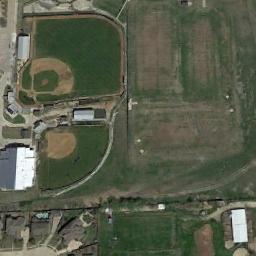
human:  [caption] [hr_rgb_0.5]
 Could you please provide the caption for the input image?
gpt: Two baseball diamonds of different sizes on the lawn and some houses beside .

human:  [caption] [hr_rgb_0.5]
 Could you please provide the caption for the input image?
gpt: There is a red athletic track next to the baseball field .

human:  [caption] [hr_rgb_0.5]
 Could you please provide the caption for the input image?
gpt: Two baseball diamonds are in the middle of grass next to an open place .

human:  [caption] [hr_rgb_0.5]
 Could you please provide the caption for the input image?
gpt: There are two baseball diamonds in the grass next to the houses along the roads .

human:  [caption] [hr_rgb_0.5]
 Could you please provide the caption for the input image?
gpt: There is a black and white symmetrical building next to two baseball diamonds .